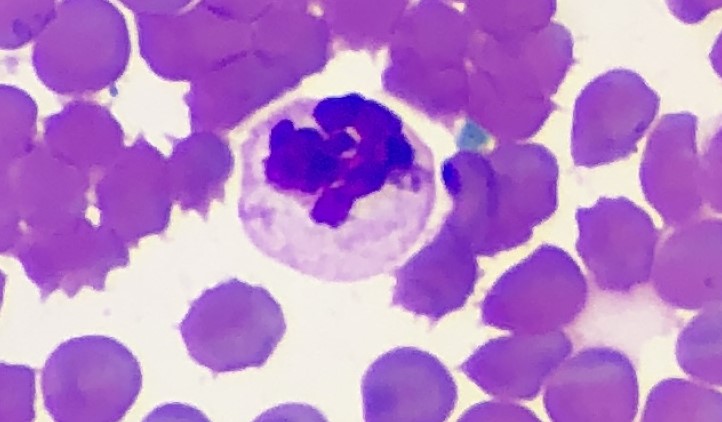
White blood cell type: Neutrophil